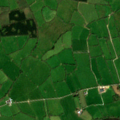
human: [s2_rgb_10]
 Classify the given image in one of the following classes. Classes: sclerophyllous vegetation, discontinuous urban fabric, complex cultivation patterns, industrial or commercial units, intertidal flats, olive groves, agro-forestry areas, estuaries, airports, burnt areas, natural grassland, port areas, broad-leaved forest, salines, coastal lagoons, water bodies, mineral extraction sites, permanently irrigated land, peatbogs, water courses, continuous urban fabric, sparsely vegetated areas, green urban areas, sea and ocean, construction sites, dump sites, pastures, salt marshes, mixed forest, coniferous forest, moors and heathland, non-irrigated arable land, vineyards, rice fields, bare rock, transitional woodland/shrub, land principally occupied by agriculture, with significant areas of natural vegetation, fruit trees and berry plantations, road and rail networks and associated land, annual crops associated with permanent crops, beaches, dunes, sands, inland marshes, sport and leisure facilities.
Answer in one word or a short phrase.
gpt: pastures, transitional woodland/shrub